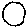
Label: moon